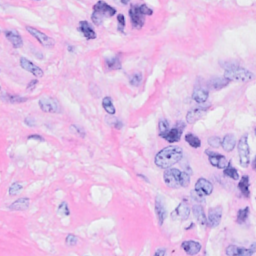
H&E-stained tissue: Breast